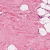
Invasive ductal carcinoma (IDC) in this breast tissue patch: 0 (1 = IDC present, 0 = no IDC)